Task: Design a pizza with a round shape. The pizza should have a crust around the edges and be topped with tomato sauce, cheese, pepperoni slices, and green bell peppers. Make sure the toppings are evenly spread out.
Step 407:
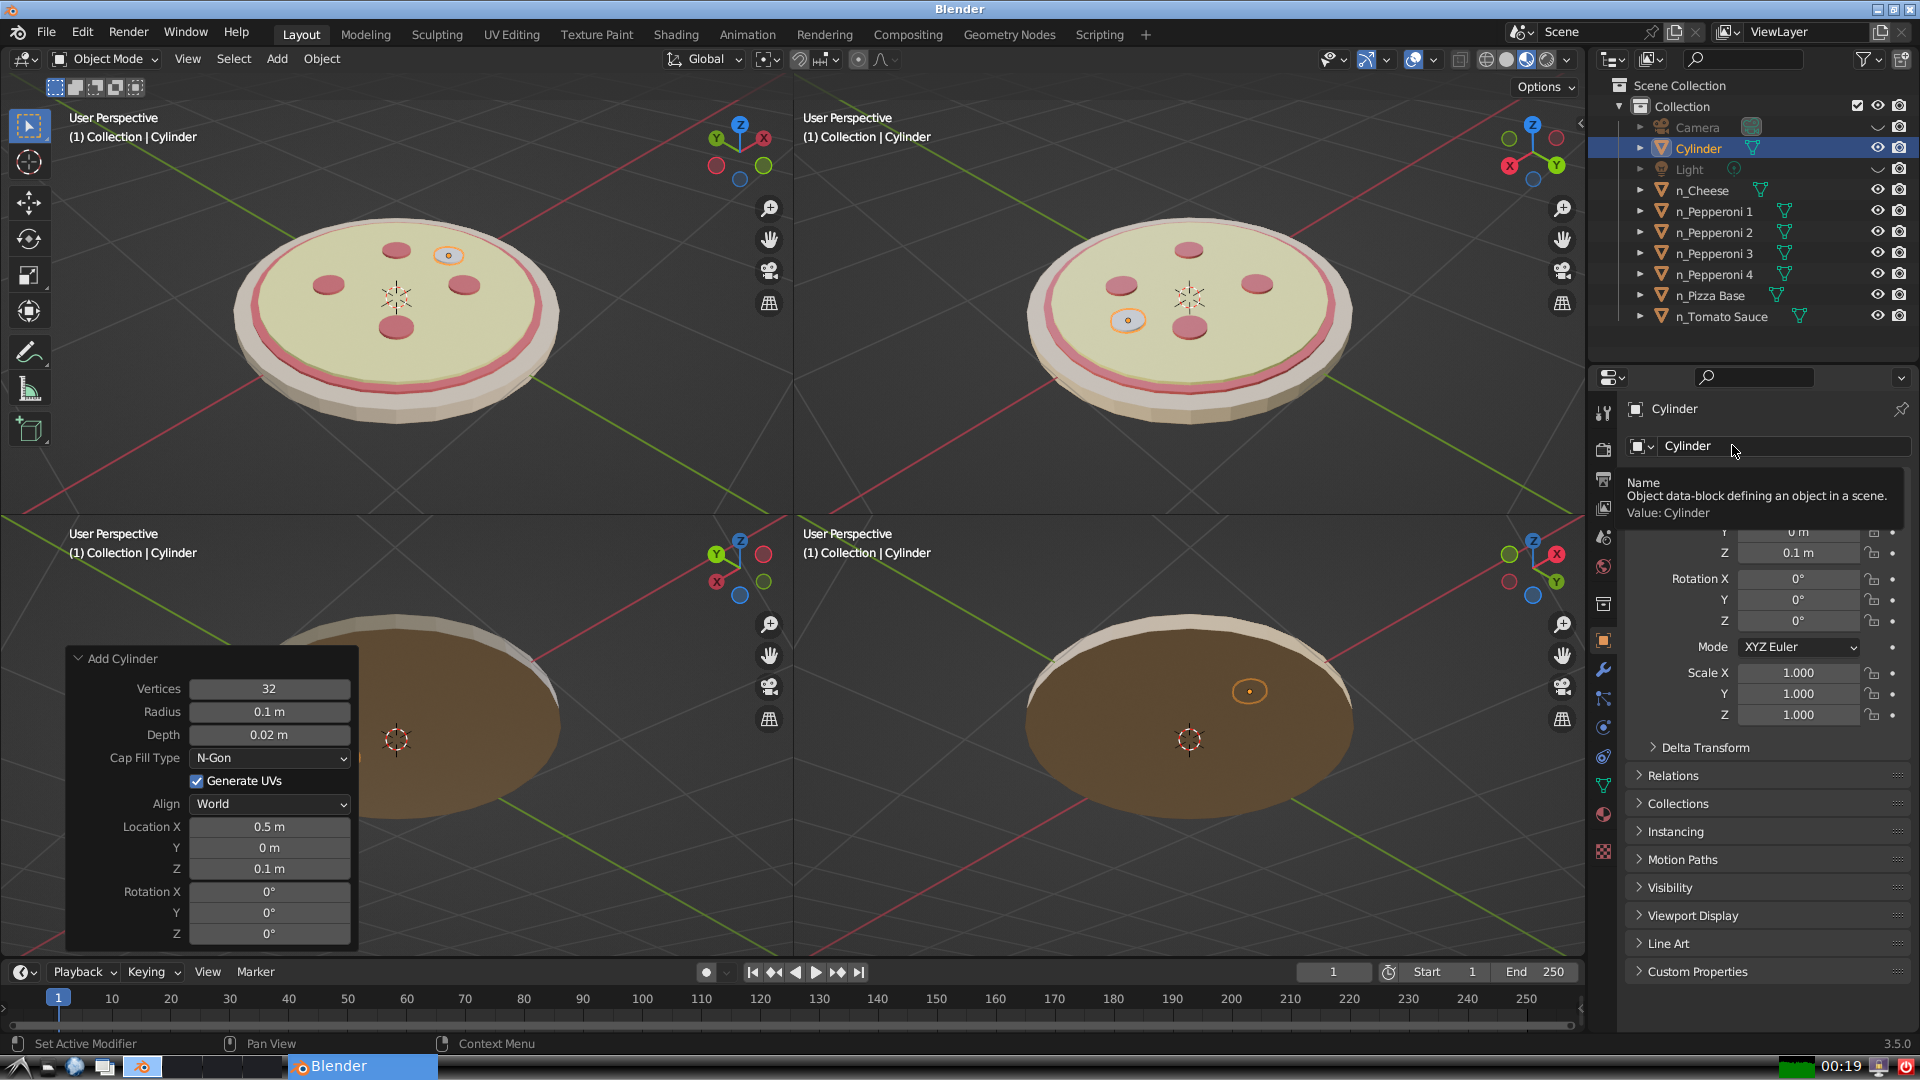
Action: click: no